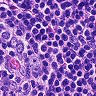
Metastatic tissue present: no